Question: I am using 'matplotlib'
In 'plot()' or 'bar()', we can easily put legend, if we add labels to them. but what if it is a 'contourf()' or 'imshow()'
I know there is a 'colorbar()' which can present the color range, but it is not satisfied. I want such a legend which have names(labels).

For what I can think of is that, add labels to each element in the matrix, then ,try legend(), to see if it works, but how to add label to the element, like a value??
in my case, the raw data is like:
'''
1,2,3,3,4
2,3,4,4,5
1,1,1,2,2
'''
for example, 1 represents 'grass', 2 represents 'sand', 3 represents 'hill'... and so on.
imshow() works perfectly with my case, but without the legend.
my question is:
1. Is there a function that can automatically add legend, for example, in my case, I just have to do like this: someFunction('grass','sand',...)
2. If there isn't, how do I add labels to each value in the matrix. For example, label all the 1 in the matrix 'grass', labell all the 2 in the matrix 'sand'...and so on.
Thank you!
:
Thanks to @dnalow, it's smart really. However, I still wonder if there is any formal solution.
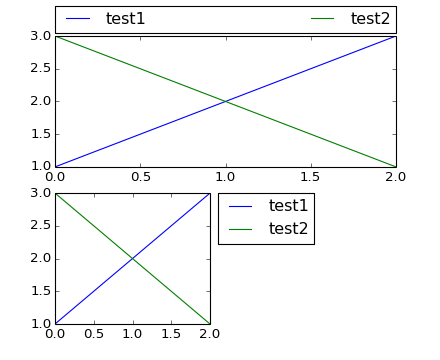
Answer: I guess you have to fake your legend, since it requires a line for creating the legend.
You can do something like this:
'''
import pylab as pl
mycmap = pl.cm.jet # for example
for entry in pl.unique(raw_data):
mycolor = mycmap(entry*255/(max(raw_data) - min(raw_data)))
pl.plot(0, 0, "-", c=mycolor, label=mynames[entry])
pl.imshow(raw_data)
pl.legend()
'''
Of cause this is not very satisfying yet. But maybe you can build something on that.
[edit: added missing parenthesis]